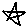
Label: star